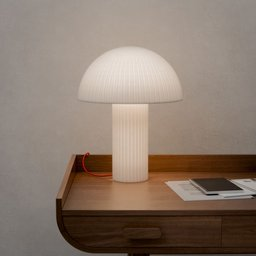
Label: lighting